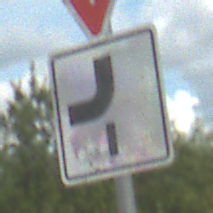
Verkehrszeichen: VerlaufVorfahrtsstrasse7
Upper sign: VorfahrtGewaehren
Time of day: Midday
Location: Outdoor (Suburban)
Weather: PartlyCloudy
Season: Summer
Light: Natural